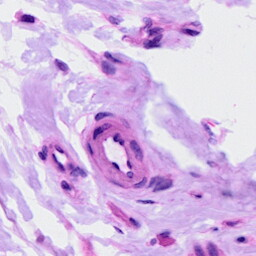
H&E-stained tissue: Ovarian